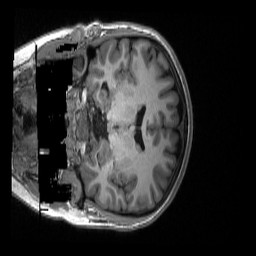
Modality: T1w
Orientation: coronal
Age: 16
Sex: female
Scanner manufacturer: siemens
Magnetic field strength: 3 T
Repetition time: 2.53 s
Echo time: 0.00169 s